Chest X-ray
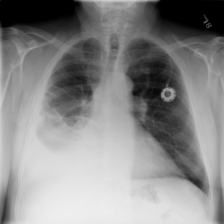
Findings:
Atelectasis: positive
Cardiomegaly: negative
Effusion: positive
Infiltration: positive
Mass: negative
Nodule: negative
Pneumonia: negative
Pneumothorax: negative
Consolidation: negative
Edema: negative
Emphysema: negative
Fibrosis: negative
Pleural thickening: negative
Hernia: negative